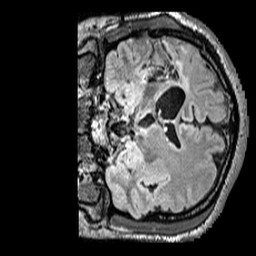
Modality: FLAIR
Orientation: coronal
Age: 42
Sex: male
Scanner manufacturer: siemens
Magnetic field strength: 3 T
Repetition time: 5 s
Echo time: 0.387 s